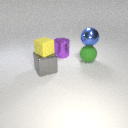
large gray metal cube below small yellow rubber cube